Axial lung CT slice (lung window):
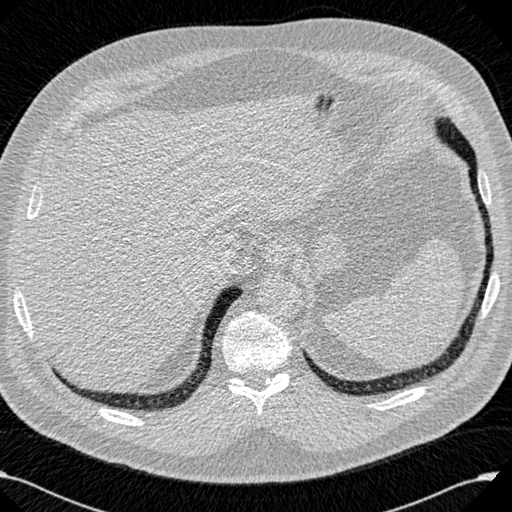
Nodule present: no